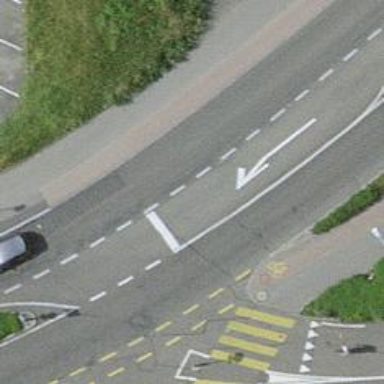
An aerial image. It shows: Secondary road with asphalt surface. It has cycle lane on the left side.